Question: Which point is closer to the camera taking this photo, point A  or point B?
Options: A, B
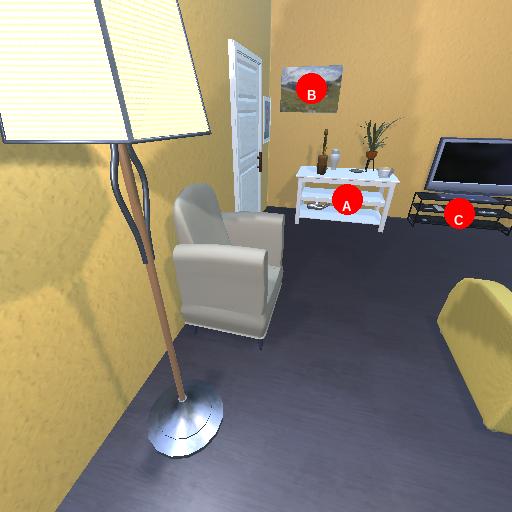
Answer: A